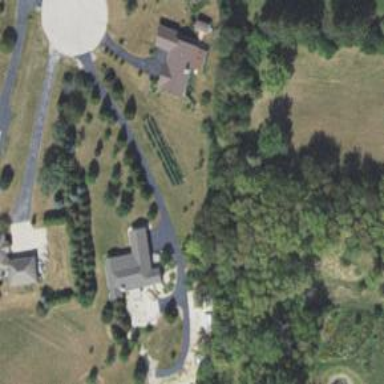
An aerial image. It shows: Driveway leading to service road.